Question: There are some blocks in the picture. Find the smallest square area that can place all the small blocks in the area in a suitable way without overlapping. Return the length of the square side.
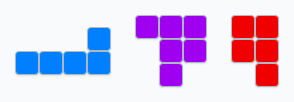
Answer: 4